Question: Is there any way to get at what an Ember.js object really contains in the JavaScript console. If you do 'console.log(this)', you will get almost the same data structure for almost any object, something like this:

That's not super helpful, and it gives you no idea what attributes are actually set on the object.
So far, the only way I've found to debug is to try and 'console.log(this.get('whatever'))' for any conceivable name, but it's hard to guess what's available.
Is there any way to dig deeper into the object's data?
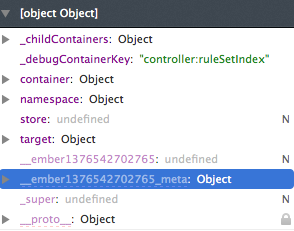
Answer: Ember provides several methods to help debug an object from console:
<URL> prints identity of any ember object
'''
App.Person = Em.Object.extend()
person = App.Person.create()
person.toString()
//=> "<App.Person:ember1024>"
'''
<URL> converts the object into a useful string description
'''
var object = Ember.Object.create({
firstName: 'Hansi',
lastName: 'Hinterseer',
age: 58
});
console.log( Ember.inspect(object) );
// {__ember1331067974108_meta: [object Object] , firstName: Hansi , lastName: Hinterseer , age: 58}
'''
<URL> returns all of the keys defined on an object or hash
'''
console.log(Ember.keys(this));
'''